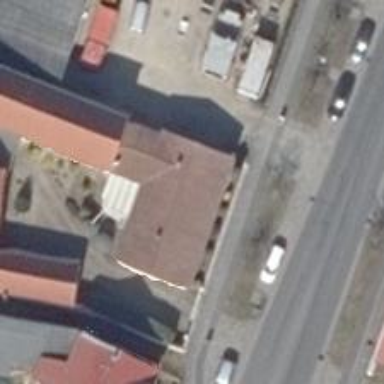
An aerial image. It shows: Residential building with gabled roof.